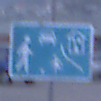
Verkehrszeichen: BeginnVerkehrsberuhigterBereich
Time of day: SunriseSunset
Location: Outdoor (Urban)
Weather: Overcast
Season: NotSpecified
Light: Natural